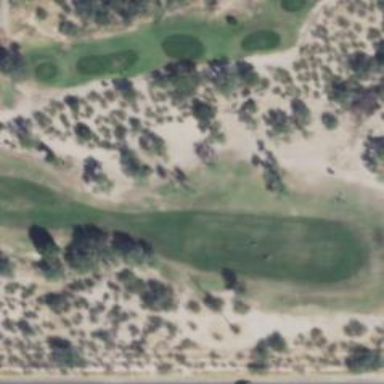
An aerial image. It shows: Golf hole.